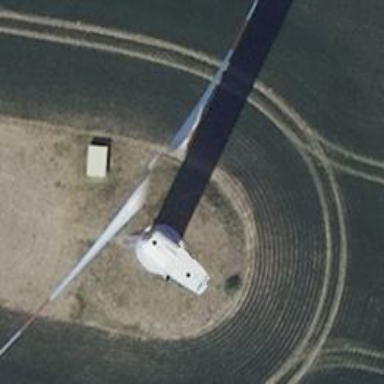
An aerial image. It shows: Wind generator powered by horizontal axis wind turbine.